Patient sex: M
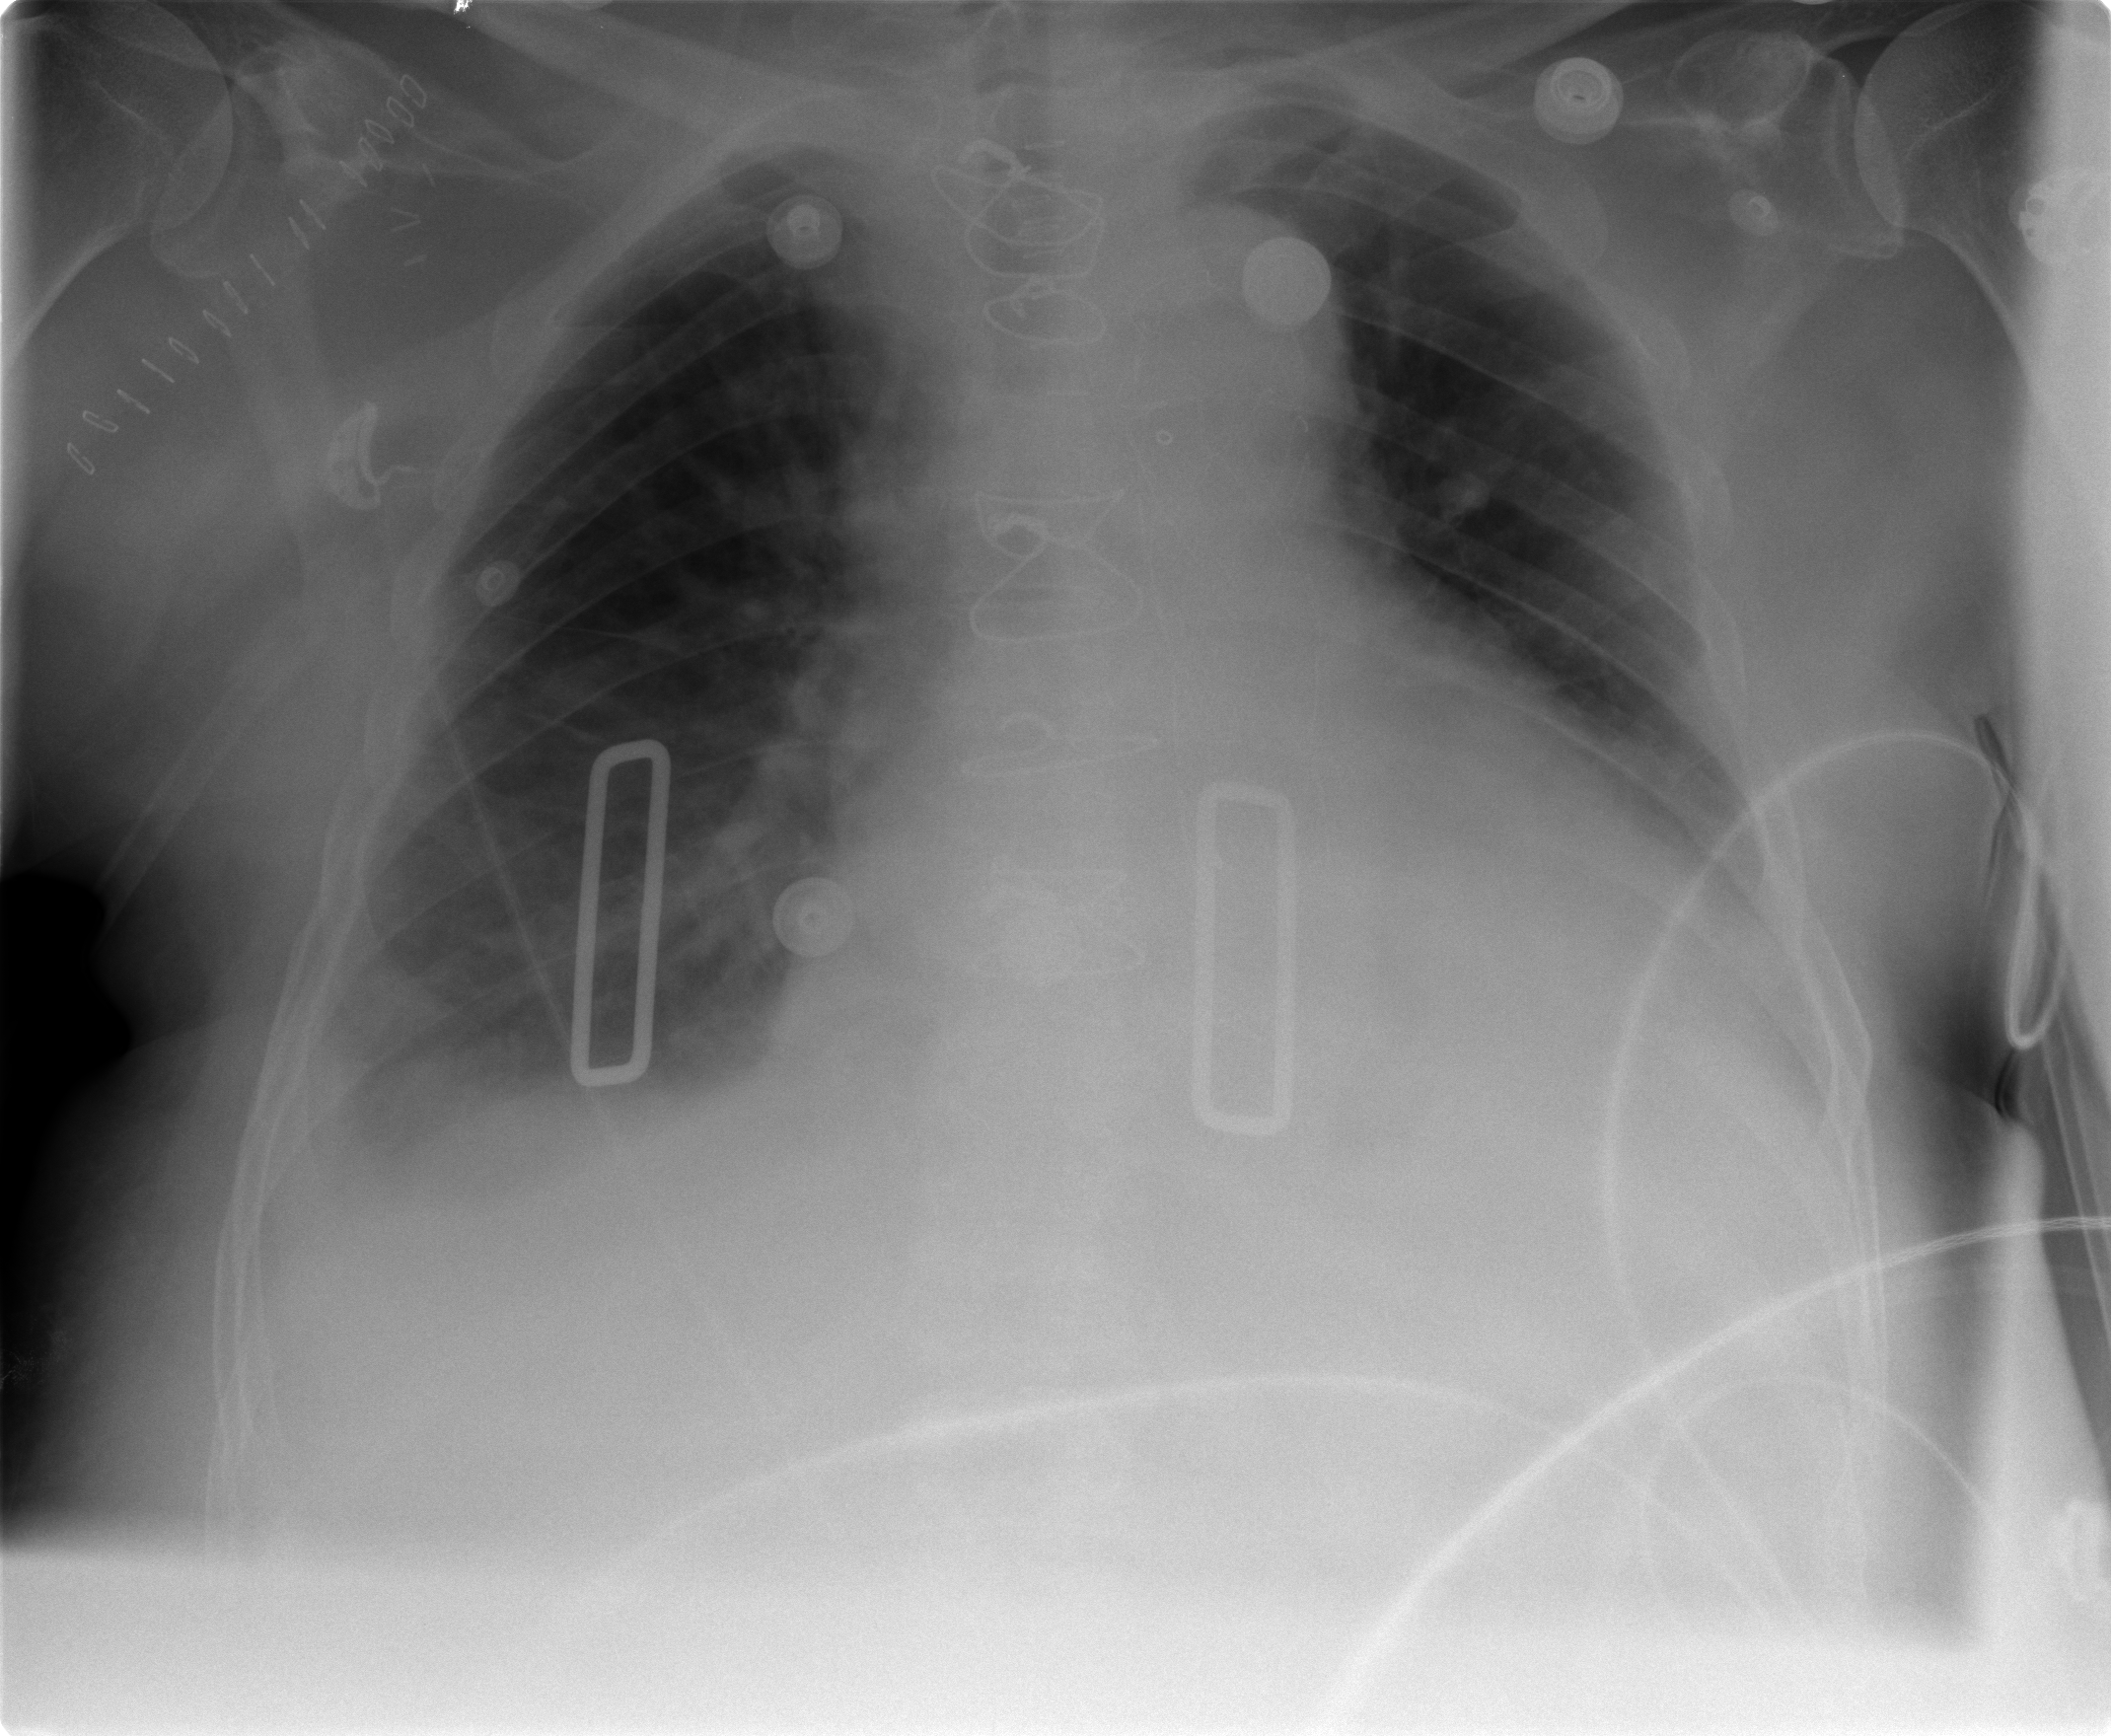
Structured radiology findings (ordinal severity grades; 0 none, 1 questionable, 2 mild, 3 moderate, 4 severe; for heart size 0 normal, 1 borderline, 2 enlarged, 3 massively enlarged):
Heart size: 2
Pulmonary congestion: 2
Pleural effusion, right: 2
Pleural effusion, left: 2
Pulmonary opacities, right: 2
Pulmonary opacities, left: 2
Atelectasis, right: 2
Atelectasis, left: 2